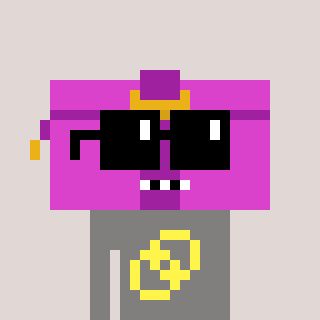
a pixel art character with square black sunglasses, a clutch-shaped head and a bluegrey-colored body on a warm background